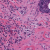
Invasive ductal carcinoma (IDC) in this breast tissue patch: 1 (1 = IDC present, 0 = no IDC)